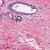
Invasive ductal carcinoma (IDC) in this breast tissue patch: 0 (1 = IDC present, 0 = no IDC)